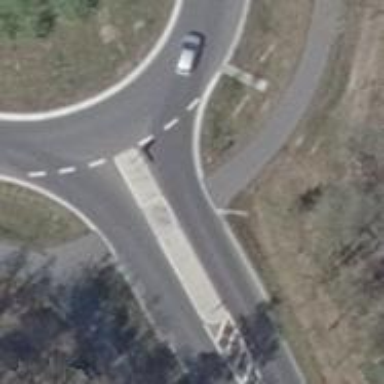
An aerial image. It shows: Unmarked road crossing.